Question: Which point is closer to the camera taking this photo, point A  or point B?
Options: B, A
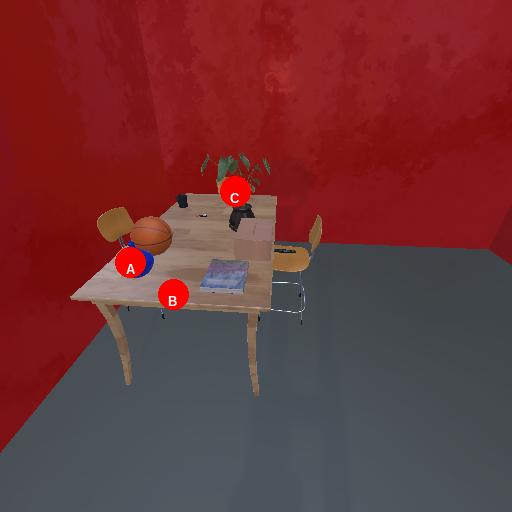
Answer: B